Field crop: maize
Growth stage: 2
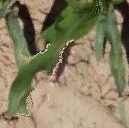
Species: maize